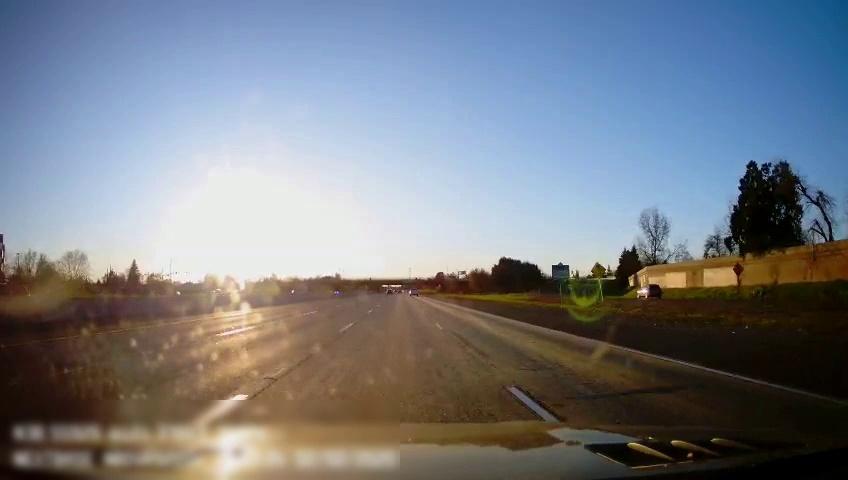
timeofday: Day
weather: Sunny
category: Drivable Space
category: Vehicles | SUV
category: Vehicles | Truck
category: Vehicles | SUV
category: Lanes | Alternate Lane
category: Lanes | Alternate Lane
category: Lanes | Current Lane
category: Lanes | Current Lane
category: Lanes | Alternate Lane
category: Traffic | Signs
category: Traffic | Signs